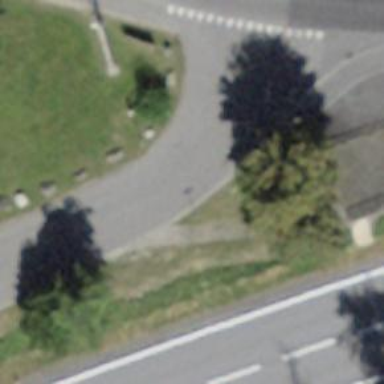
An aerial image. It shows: Residential road with asphalt surface and no sidewalk.